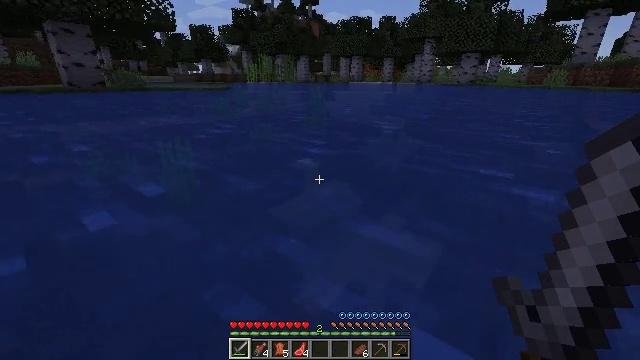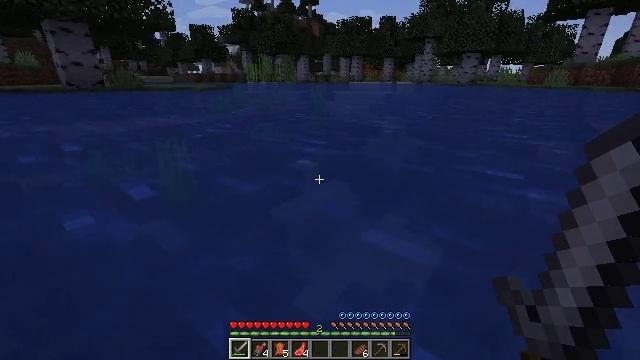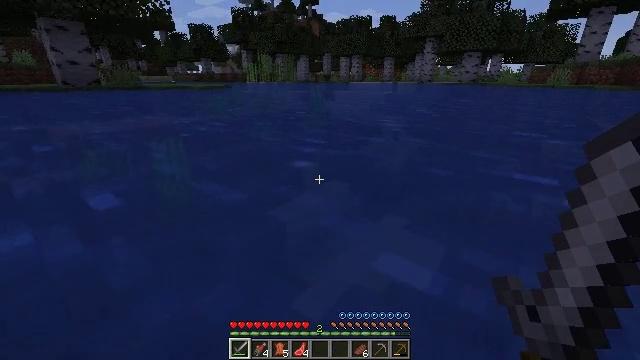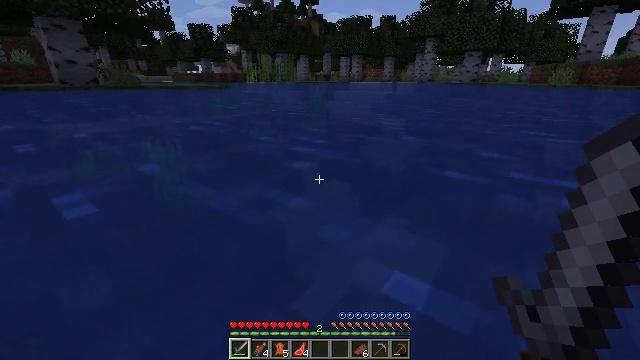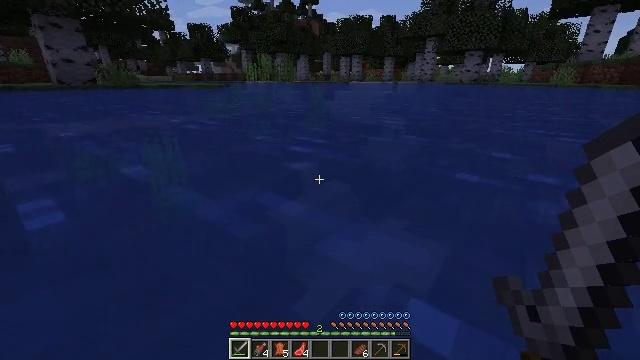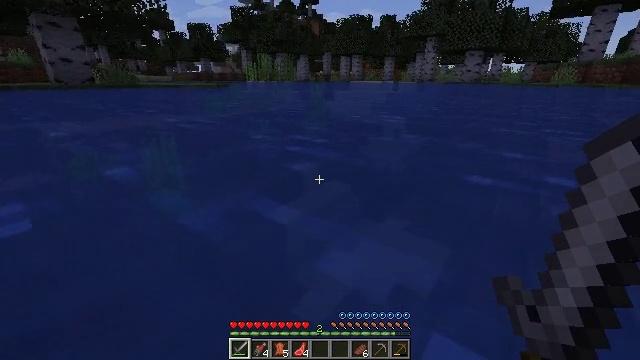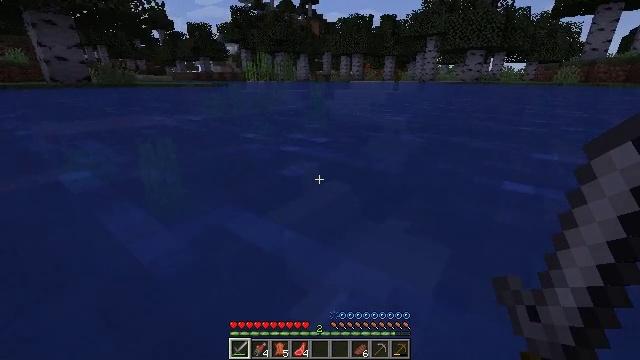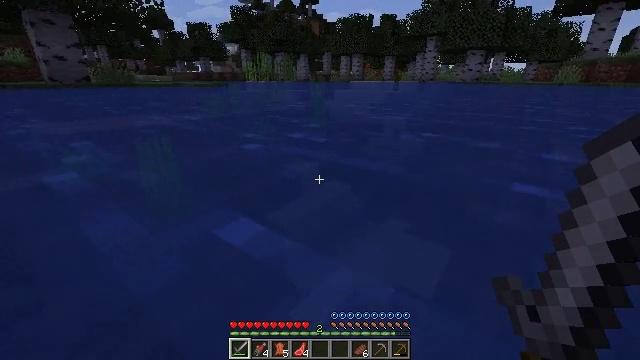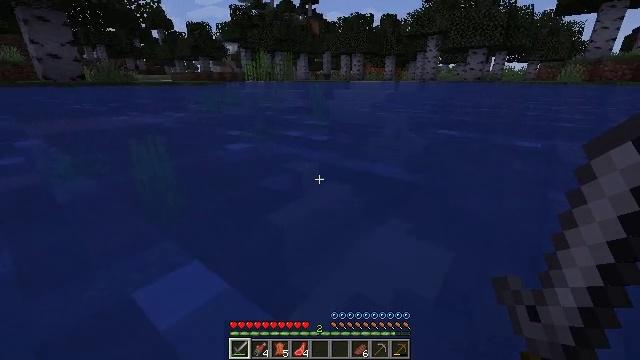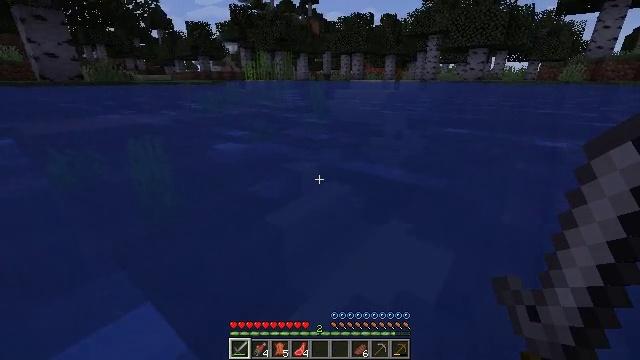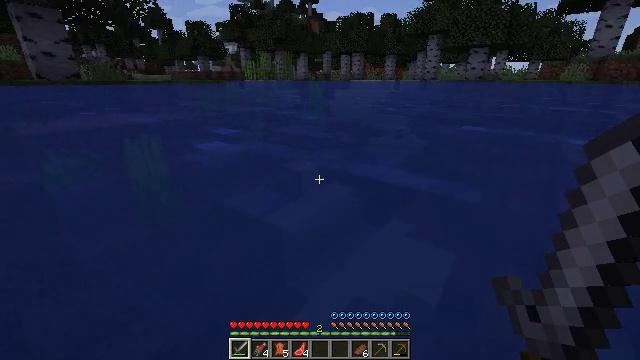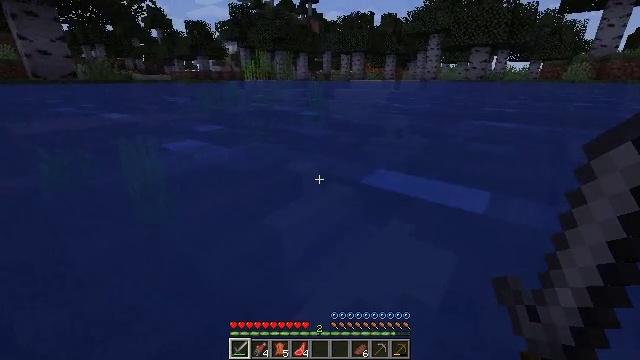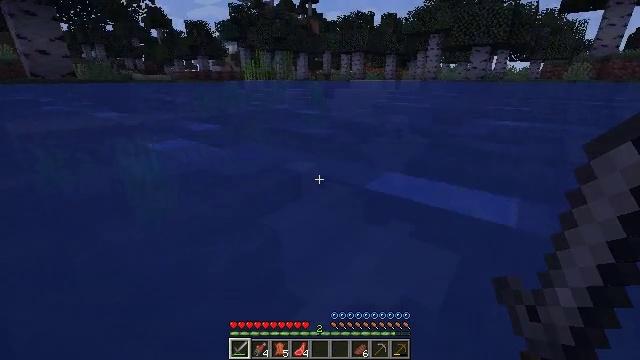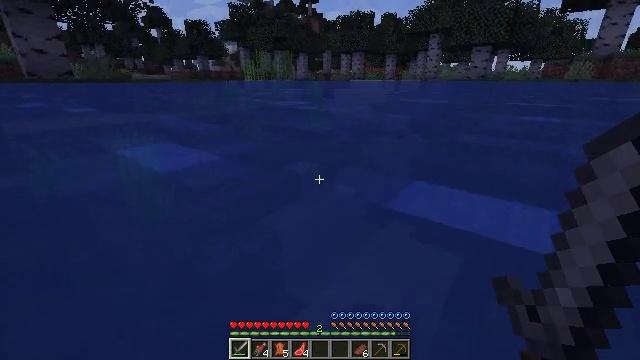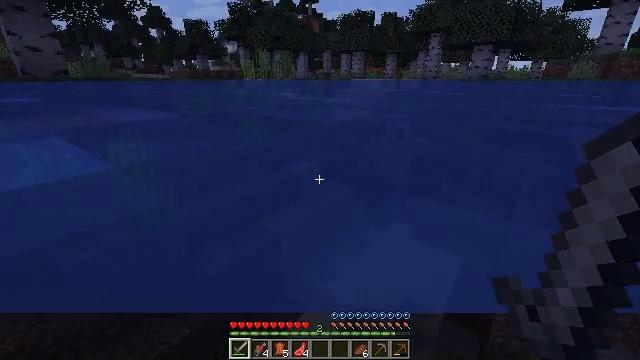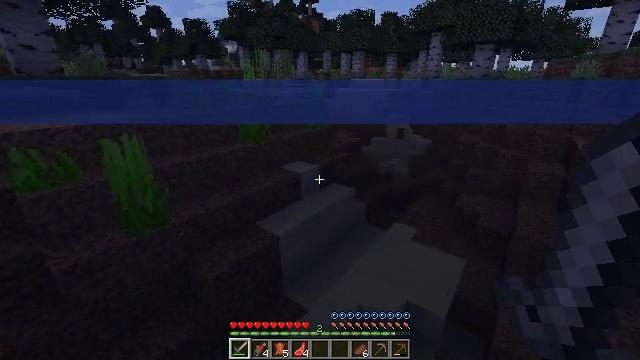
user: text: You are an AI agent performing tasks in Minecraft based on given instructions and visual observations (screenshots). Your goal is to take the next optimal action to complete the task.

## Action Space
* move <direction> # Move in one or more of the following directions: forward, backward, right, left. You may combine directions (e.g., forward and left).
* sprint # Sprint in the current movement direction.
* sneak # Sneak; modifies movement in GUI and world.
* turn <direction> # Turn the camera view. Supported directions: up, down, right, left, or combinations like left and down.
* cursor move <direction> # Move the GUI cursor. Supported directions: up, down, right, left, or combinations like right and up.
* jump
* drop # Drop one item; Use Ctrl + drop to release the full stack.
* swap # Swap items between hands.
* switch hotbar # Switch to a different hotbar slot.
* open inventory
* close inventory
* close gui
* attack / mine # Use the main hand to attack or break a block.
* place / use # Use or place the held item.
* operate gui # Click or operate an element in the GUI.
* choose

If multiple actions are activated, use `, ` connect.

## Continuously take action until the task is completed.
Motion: motion action
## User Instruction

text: Kill the salmon.
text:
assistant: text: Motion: move forward
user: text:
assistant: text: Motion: move forward
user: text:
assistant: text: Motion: move forward
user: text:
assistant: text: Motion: move forward
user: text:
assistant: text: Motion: move forward
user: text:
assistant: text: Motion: move forward
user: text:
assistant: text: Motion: move forward
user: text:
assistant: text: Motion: move forward
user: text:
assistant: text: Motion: move forward
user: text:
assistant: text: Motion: move forward
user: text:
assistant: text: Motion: move forward
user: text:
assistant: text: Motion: move forward
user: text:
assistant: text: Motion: move forward
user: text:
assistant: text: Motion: move forward
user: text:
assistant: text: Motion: move forward, sprint
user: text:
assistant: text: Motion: move forward, sprint
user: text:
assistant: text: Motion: move forward, sprint
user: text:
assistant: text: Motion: move forward, sprint
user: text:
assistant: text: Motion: move forward, sprint
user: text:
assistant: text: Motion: move forward, sprint
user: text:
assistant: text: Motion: move forward, sprint
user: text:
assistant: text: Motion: move forward, sprint
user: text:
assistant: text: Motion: move forward
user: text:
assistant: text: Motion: move forward, turn right and up
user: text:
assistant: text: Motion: move forward, turn right and up
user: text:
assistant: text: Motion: move forward, turn right and up
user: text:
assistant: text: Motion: move forward, turn up
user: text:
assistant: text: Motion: move forward
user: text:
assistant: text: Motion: move forward
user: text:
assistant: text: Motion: move forward